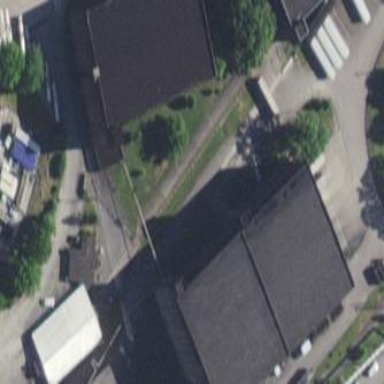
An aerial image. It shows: Part of building is shown in the image.